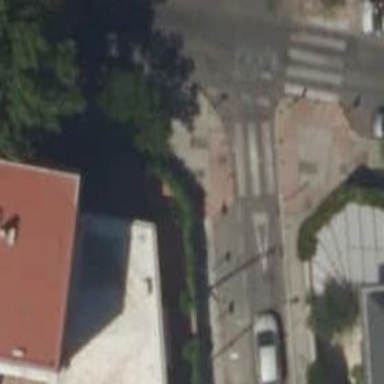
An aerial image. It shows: Uncontrolled zebra crossing on the road.